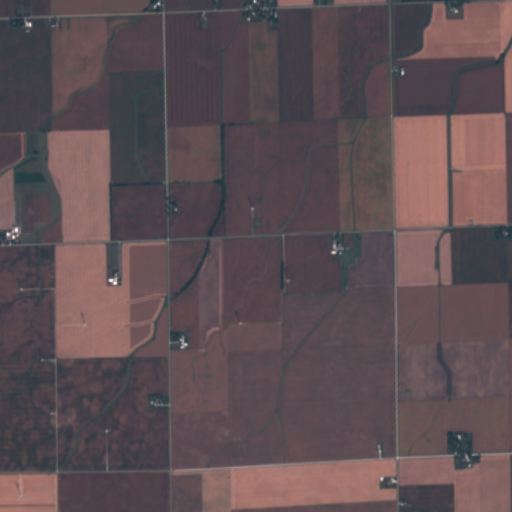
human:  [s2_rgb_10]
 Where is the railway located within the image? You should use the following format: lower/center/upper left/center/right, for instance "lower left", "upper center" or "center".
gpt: The railway is located in the right of the image.
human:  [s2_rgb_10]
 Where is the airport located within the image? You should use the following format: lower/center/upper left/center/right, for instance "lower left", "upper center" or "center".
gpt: There is no airport in the image.